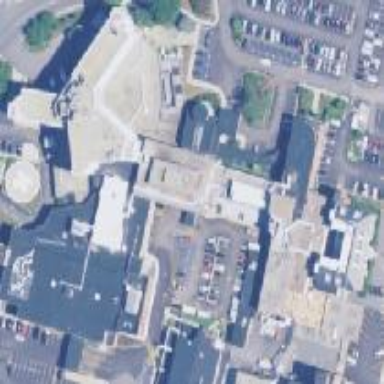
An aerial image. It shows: Hospital building.